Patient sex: F
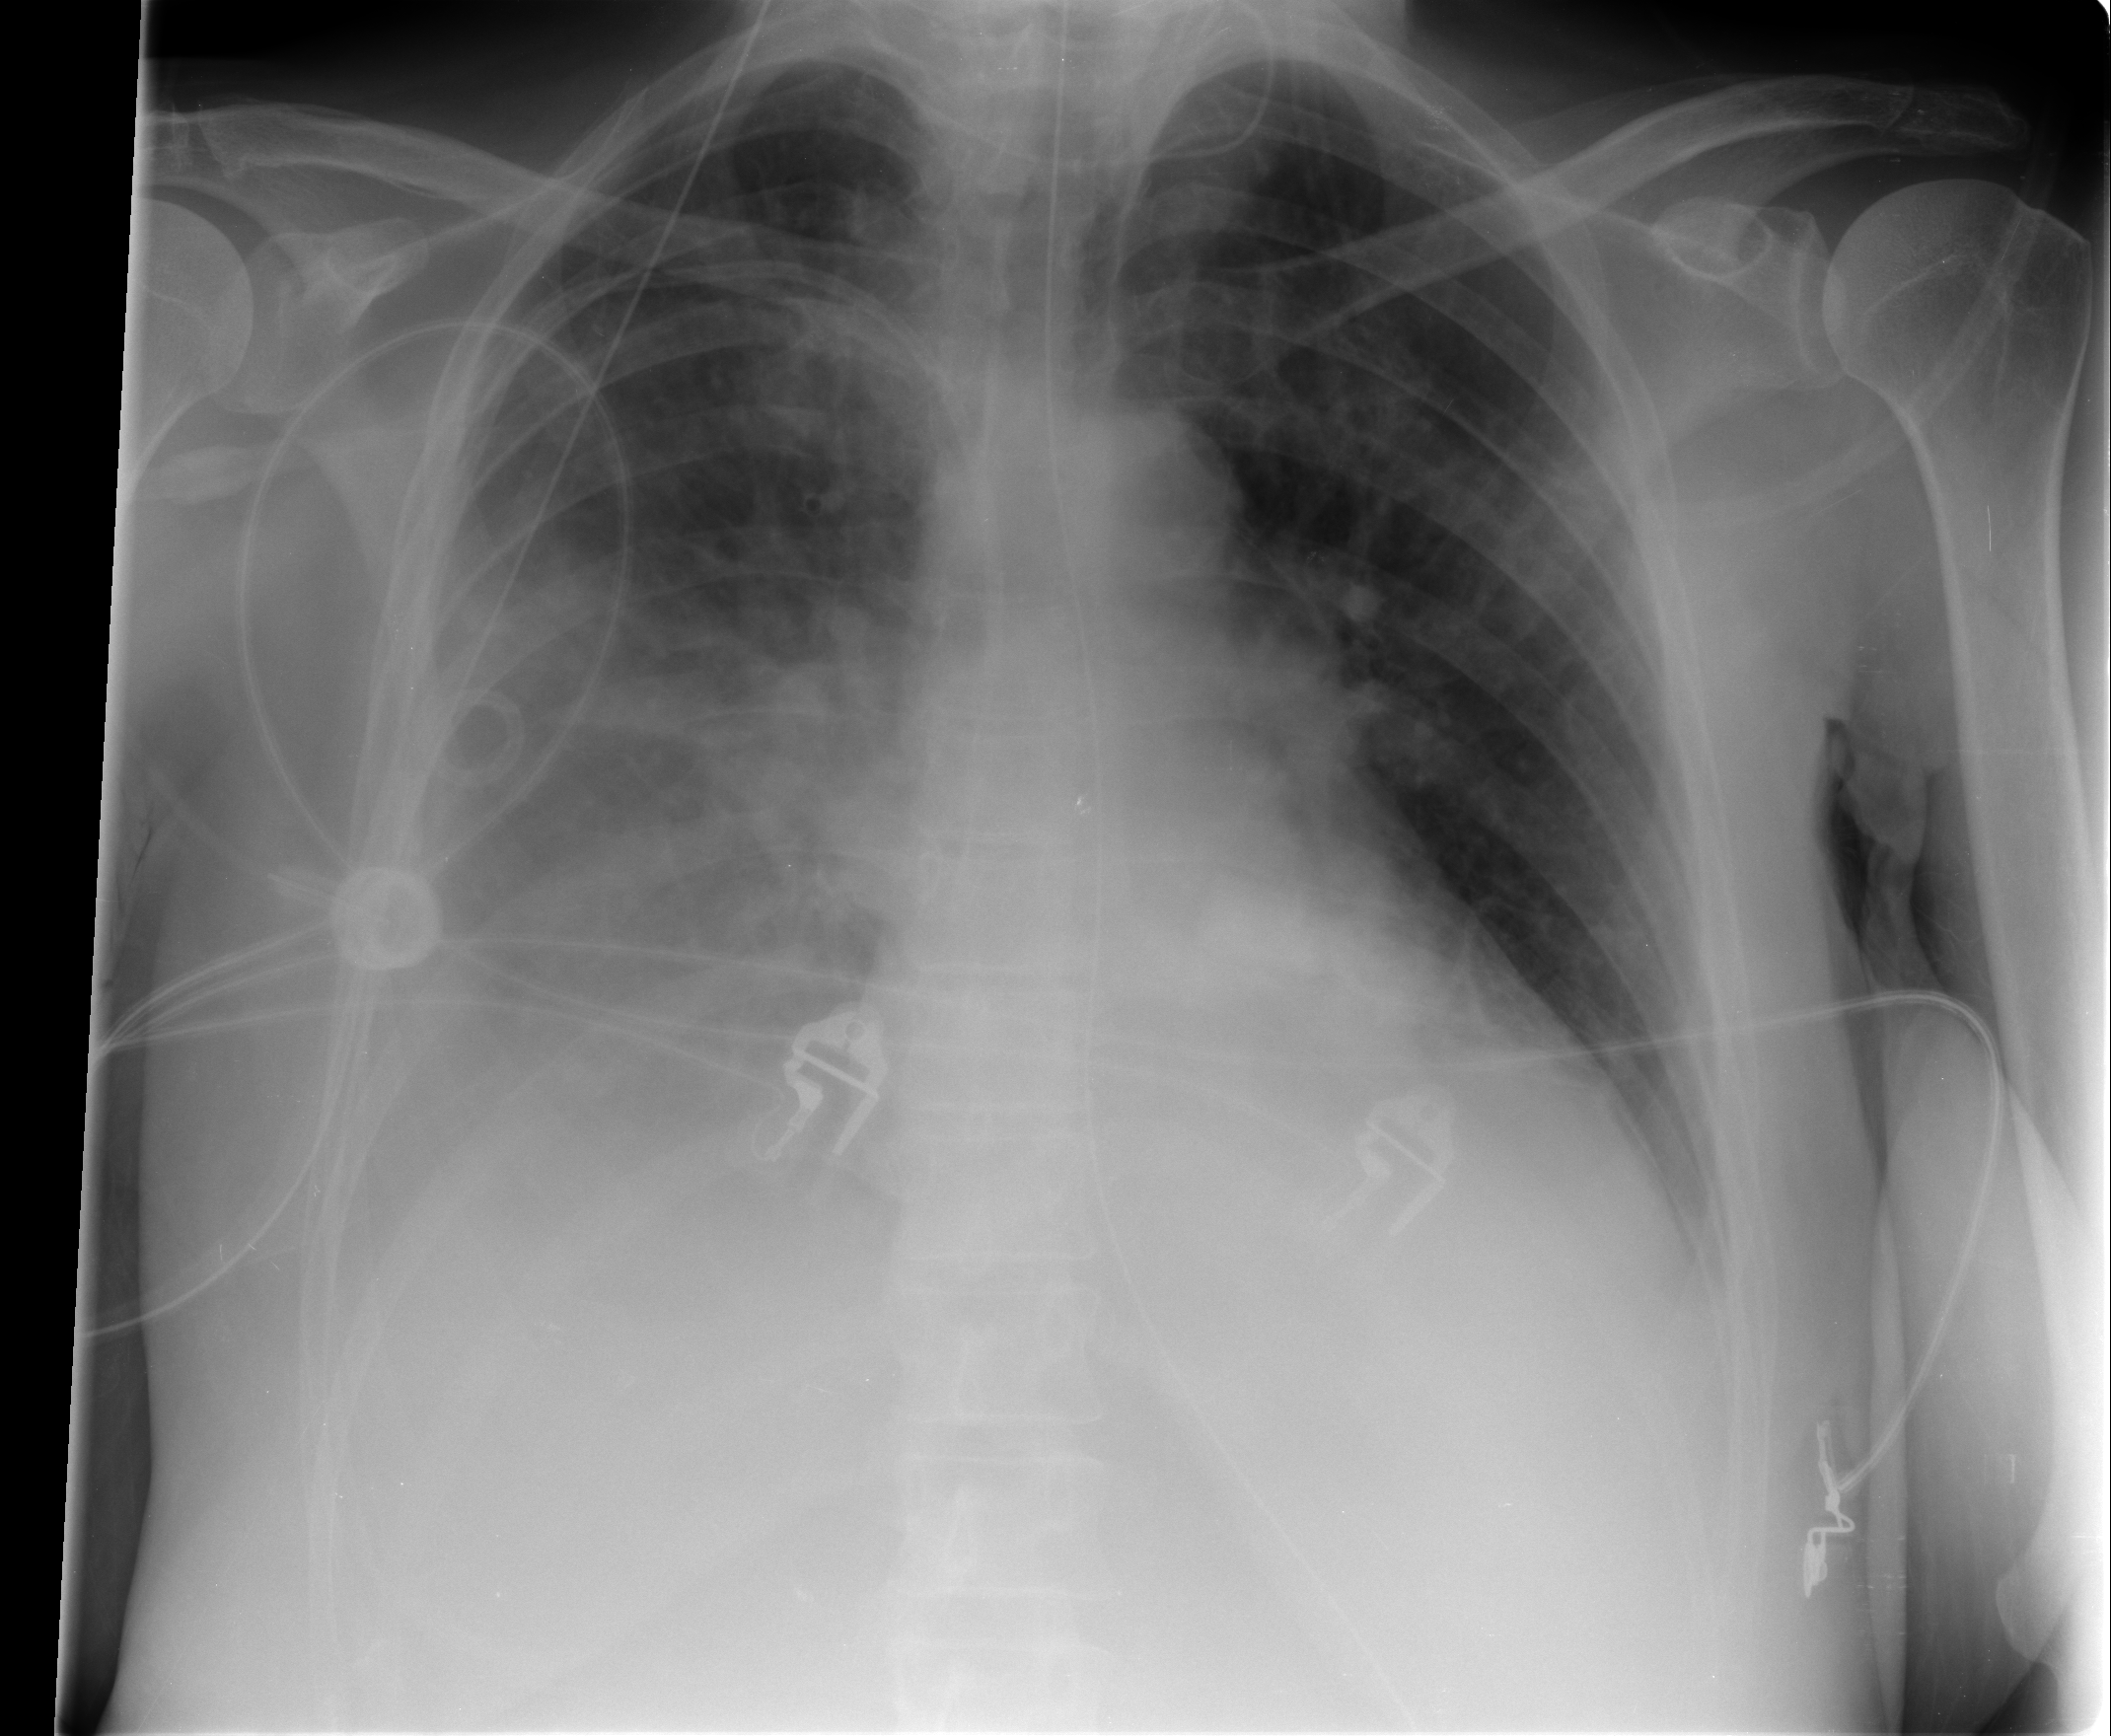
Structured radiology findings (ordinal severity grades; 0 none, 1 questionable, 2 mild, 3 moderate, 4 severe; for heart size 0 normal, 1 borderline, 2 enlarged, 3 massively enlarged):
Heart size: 1
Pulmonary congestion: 3
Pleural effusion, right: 2
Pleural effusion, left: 0
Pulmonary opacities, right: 2
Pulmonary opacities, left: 2
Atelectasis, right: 2
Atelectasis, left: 2